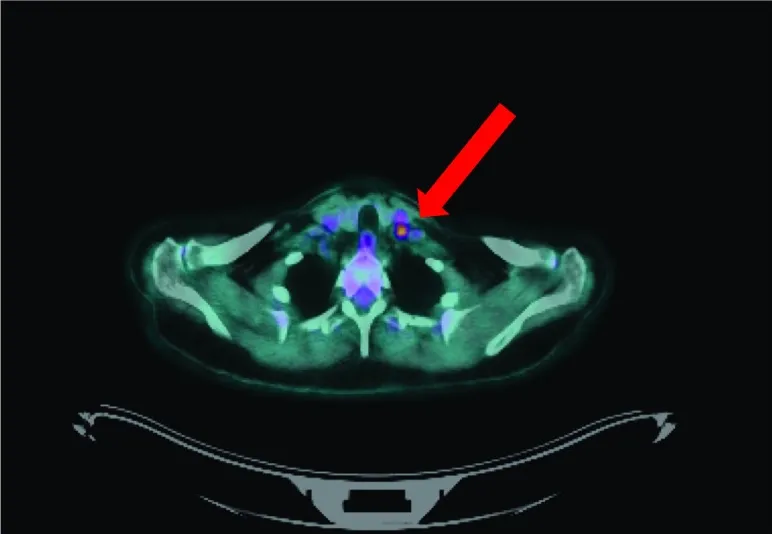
Positron emission tomography/computerised tomography demonstrating elevated tracer uptake in an 8.4-mm left level IV lymph node (red arrow).
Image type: radiology (pet)